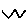
Label: zigzag